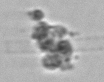
Label: Leptocylindrus_mediterraneus